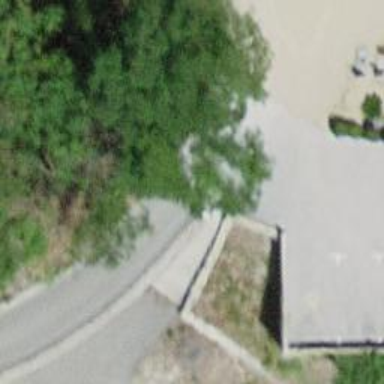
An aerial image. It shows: Road with steps.